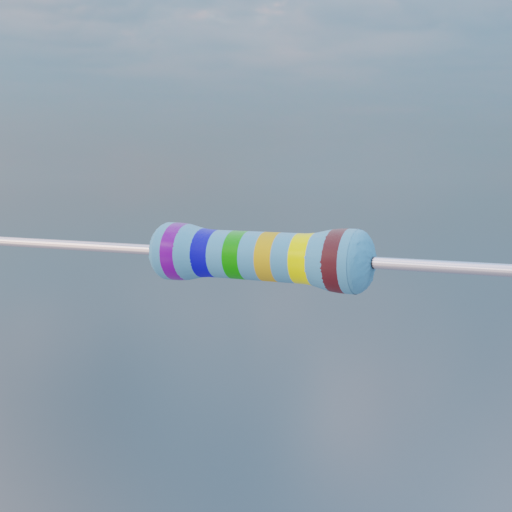
Resistor colour bands (in order): violet, blue, green, gold, yellow, brown